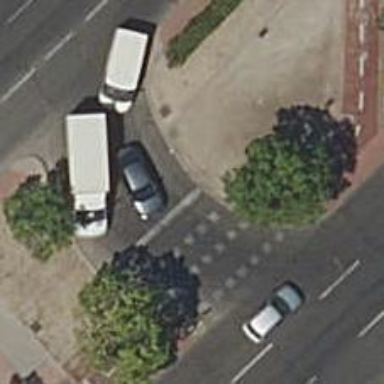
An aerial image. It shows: Road with traffic signals for signaling.